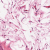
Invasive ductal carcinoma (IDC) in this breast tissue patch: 0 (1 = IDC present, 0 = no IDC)